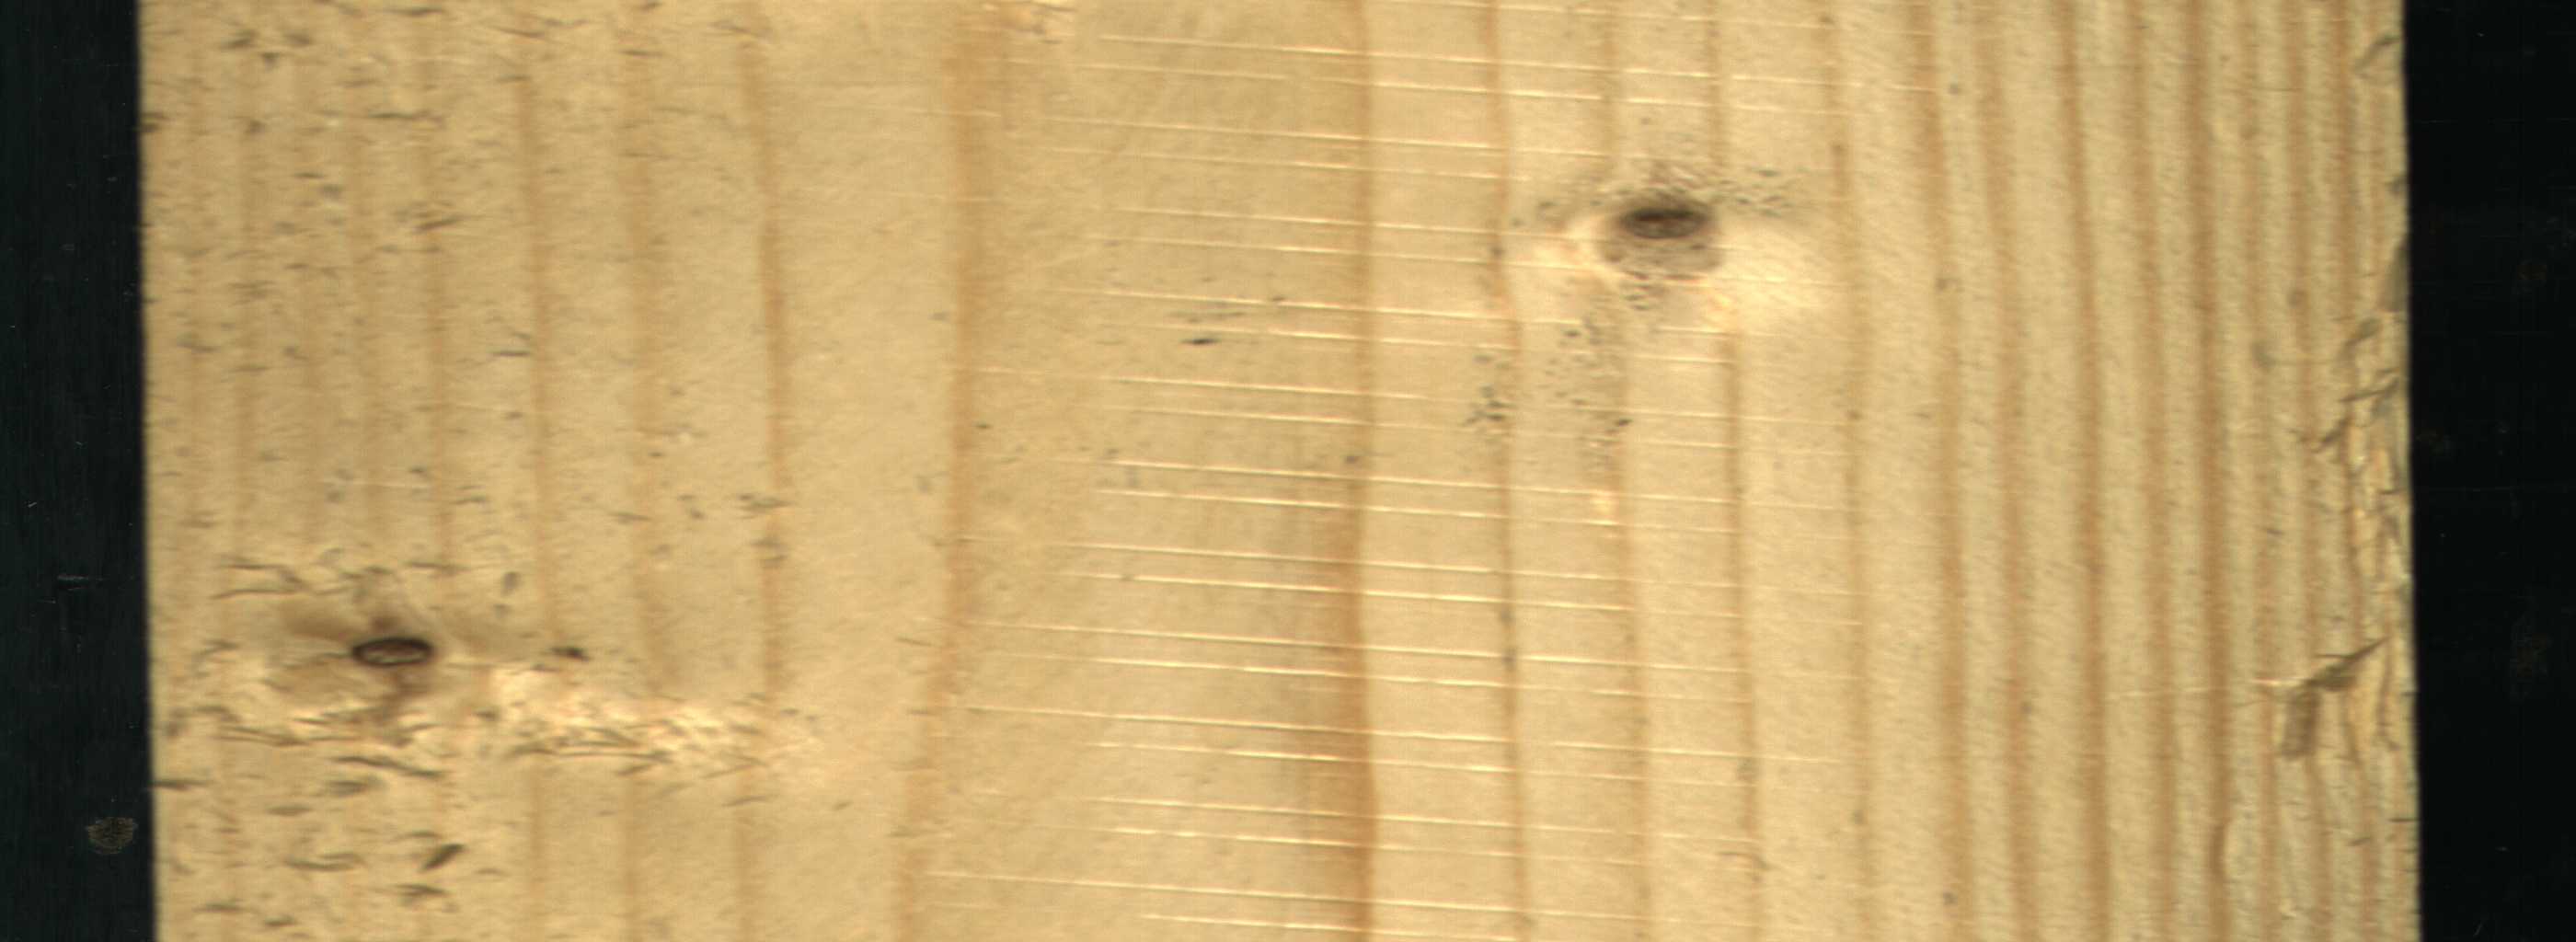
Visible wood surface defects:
Live_Knot
Live_Knot